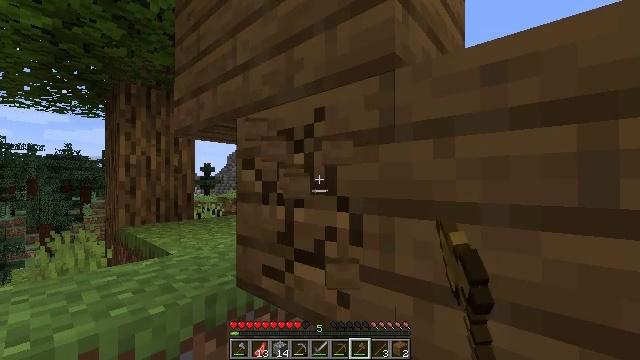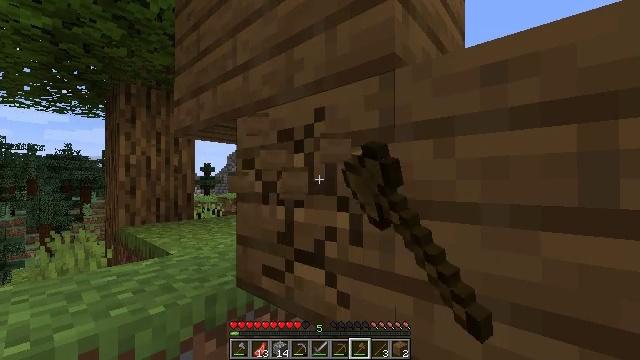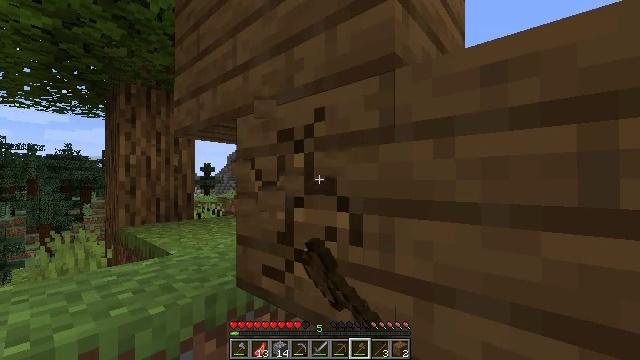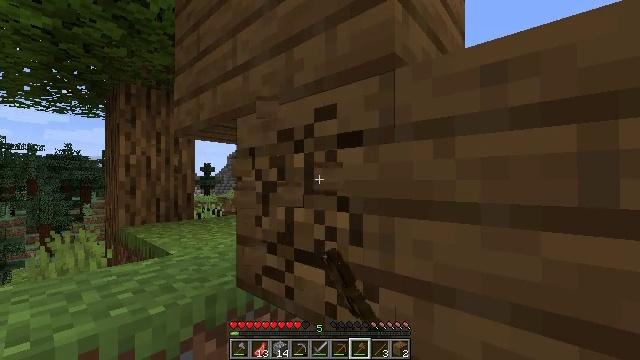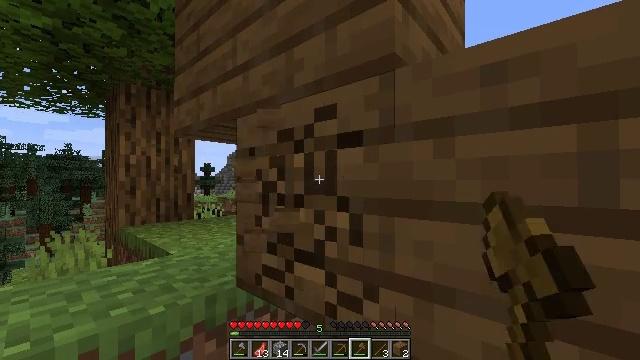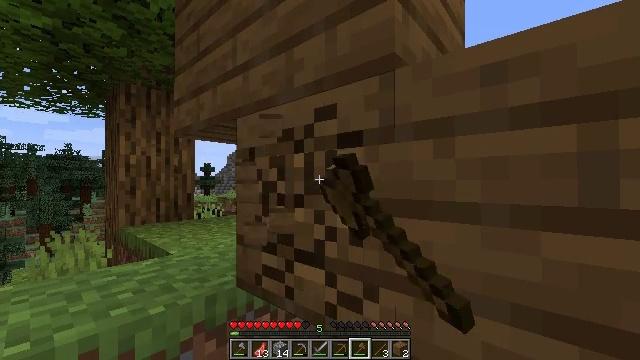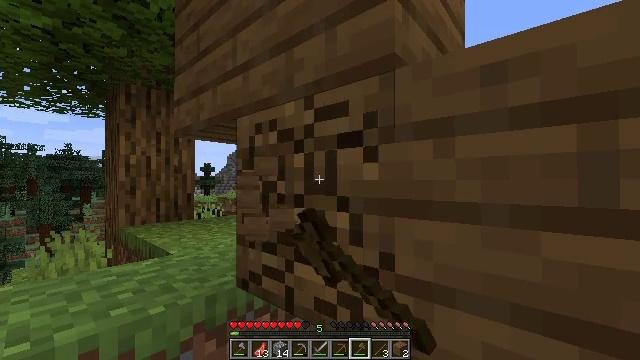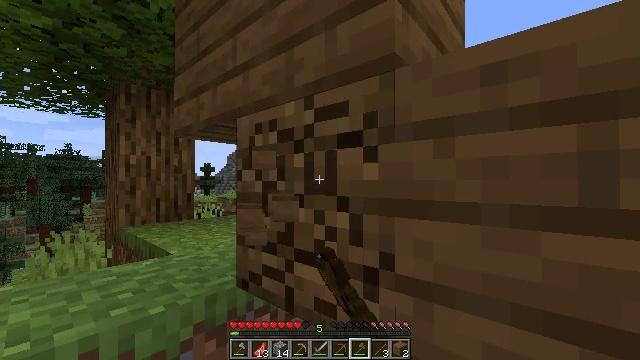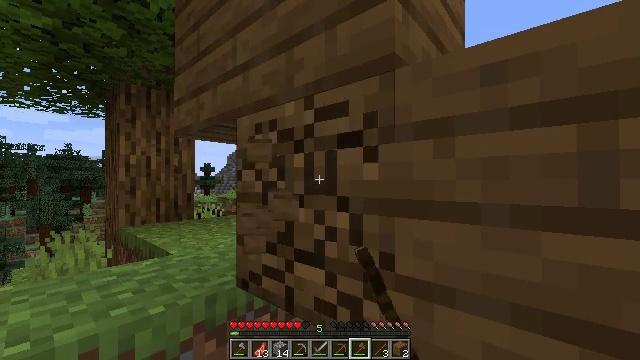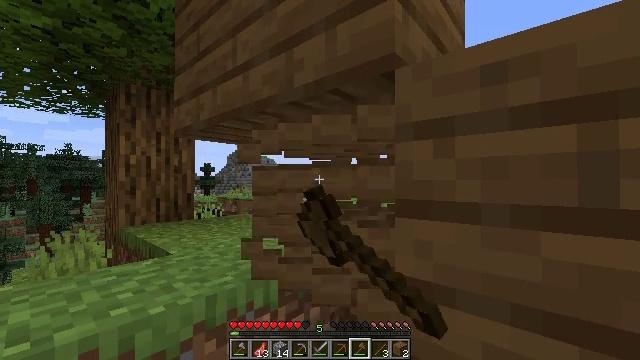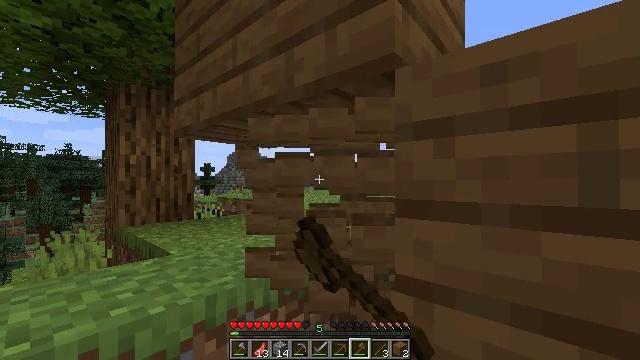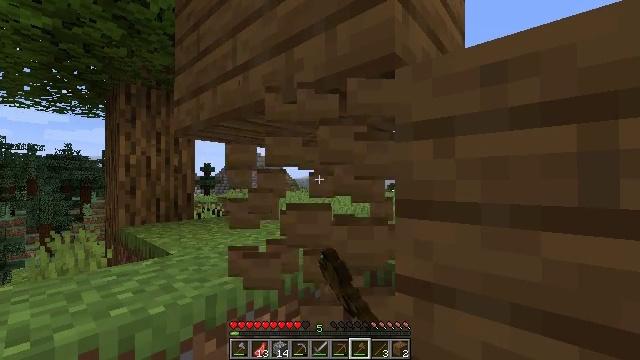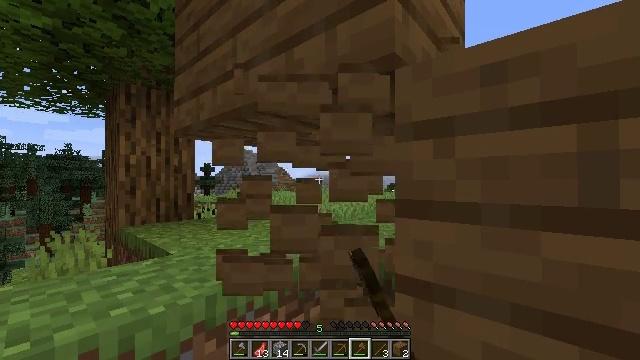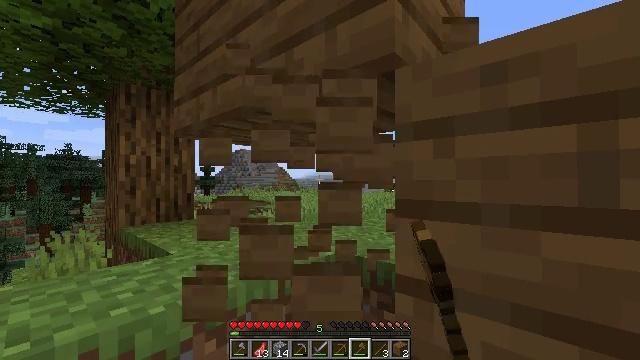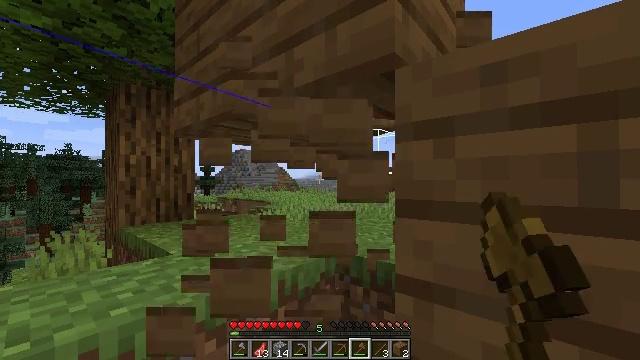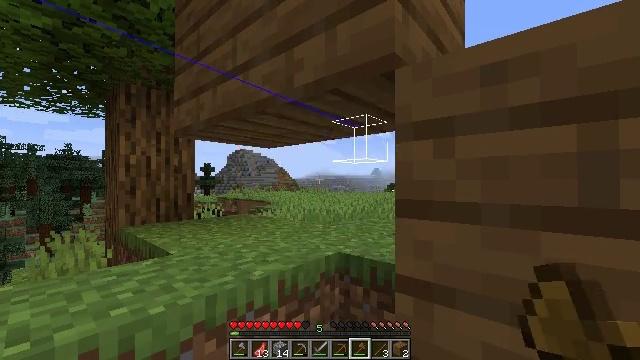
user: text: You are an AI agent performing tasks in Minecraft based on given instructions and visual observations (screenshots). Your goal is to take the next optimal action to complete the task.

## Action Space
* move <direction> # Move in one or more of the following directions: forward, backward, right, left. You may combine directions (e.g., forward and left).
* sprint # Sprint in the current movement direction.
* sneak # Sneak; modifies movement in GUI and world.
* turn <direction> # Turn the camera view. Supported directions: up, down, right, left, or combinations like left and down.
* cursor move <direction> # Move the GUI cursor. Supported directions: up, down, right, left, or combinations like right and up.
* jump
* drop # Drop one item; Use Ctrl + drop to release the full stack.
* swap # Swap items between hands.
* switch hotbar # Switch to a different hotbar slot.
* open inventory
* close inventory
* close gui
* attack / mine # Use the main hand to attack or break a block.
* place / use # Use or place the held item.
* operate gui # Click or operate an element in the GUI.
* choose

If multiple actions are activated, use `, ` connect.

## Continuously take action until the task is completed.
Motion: motion action
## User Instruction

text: Get spruce planks back into your inventory.
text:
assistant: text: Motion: attack / mine
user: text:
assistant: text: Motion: attack / mine
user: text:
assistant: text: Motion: attack / mine
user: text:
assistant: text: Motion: attack / mine
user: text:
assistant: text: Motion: attack / mine
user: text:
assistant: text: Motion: attack / mine
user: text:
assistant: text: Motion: attack / mine
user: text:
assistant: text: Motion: attack / mine
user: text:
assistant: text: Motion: attack / mine
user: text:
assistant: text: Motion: attack / mine
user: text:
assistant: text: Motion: attack / mine
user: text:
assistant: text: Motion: attack / mine
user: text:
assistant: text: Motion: attack / mine
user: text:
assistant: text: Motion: attack / mine
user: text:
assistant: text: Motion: attack / mine
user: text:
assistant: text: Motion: attack / mine
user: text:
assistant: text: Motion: no_op
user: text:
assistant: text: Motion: move forward
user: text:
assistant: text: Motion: move forward, turn left and up
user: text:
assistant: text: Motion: move forward, turn left and up
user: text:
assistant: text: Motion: move forward
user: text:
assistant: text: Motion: move forward
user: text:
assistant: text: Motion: no_op
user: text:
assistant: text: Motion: no_op
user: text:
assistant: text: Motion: no_op
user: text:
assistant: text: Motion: no_op
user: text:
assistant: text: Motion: no_op
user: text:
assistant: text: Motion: turn left and up
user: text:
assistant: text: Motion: turn left and up
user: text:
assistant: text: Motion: turn up